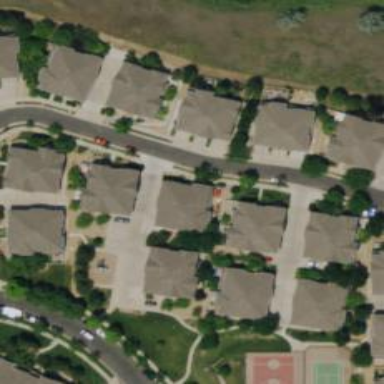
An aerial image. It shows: Alley classified as service road.